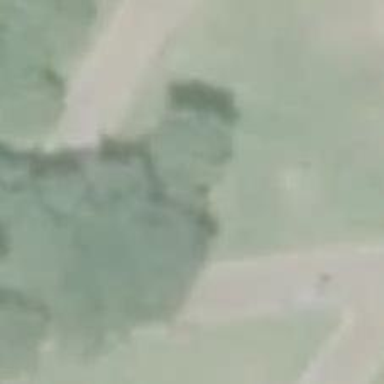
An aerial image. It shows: Picnic table located in leisure land area.